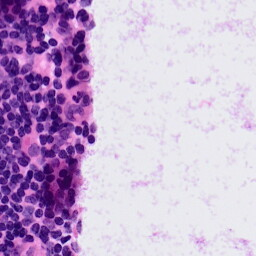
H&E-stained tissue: LymphNode